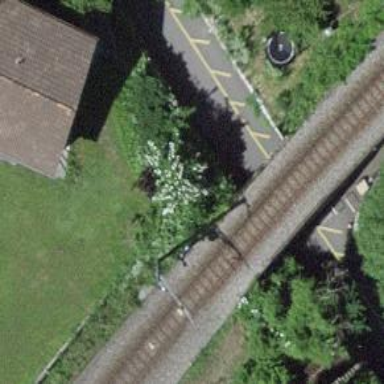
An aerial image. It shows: Bridge with electrified rail tracks and contact line.